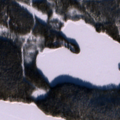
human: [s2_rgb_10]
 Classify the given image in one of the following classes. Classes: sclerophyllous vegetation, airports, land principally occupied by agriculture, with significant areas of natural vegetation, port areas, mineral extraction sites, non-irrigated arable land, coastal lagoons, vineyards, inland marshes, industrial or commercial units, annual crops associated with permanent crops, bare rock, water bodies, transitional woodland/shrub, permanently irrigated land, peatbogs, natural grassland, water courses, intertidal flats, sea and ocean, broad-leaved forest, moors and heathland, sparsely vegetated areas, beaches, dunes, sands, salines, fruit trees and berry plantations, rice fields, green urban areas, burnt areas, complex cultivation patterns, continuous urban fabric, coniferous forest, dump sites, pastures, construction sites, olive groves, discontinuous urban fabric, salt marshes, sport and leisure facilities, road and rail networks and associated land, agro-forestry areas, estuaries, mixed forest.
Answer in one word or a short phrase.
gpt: coniferous forest, water bodies